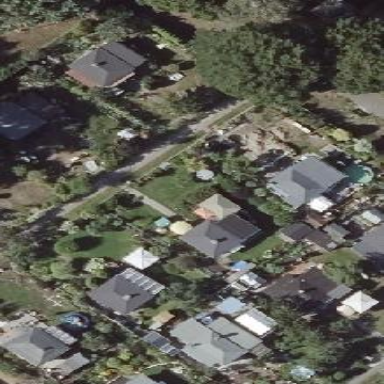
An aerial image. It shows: Plot within allotments.